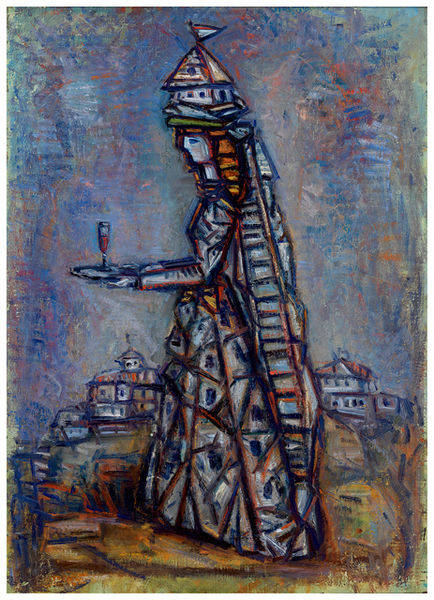
Titel: The Jewish Bride, The Jewish Bride
Künstler: Aleksandr Tyshler
Standort: Amherst (Massachusetts, USA)
Institution: Mead Art Museum, Amherst College
Schlagwörter: blue, hands, red, white, arm, dress, painting, portrait, woman, yellow, sky, house, orange, houses, cubist, glass, ladder, abstract, figure, drink, russian, triangle, hous, champagne, champain, cubit